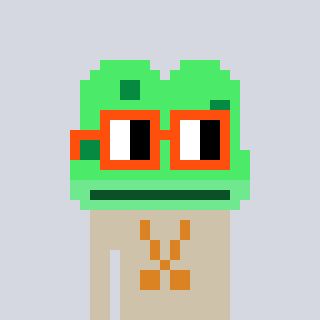
a pixel art character with square orange glasses, a frog-shaped head and a bege-colored body on a cool background